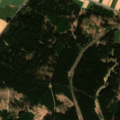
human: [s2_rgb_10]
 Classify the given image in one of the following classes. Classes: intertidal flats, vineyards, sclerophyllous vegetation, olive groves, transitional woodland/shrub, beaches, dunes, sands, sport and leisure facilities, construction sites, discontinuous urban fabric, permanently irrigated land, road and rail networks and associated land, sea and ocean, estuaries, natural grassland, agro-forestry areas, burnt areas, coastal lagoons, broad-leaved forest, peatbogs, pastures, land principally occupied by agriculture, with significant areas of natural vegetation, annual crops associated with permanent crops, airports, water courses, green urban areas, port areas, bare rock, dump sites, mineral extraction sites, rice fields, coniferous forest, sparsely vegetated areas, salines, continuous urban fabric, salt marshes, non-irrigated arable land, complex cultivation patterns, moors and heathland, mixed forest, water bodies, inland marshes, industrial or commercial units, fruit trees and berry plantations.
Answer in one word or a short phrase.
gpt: non-irrigated arable land, complex cultivation patterns, land principally occupied by agriculture, with significant areas of natural vegetation, coniferous forest